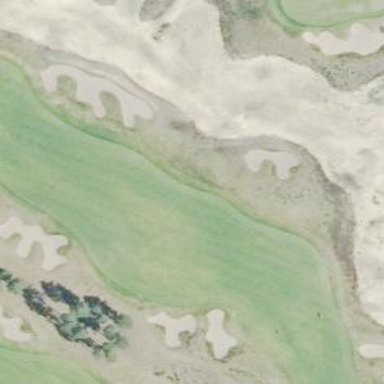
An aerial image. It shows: Golf hole.